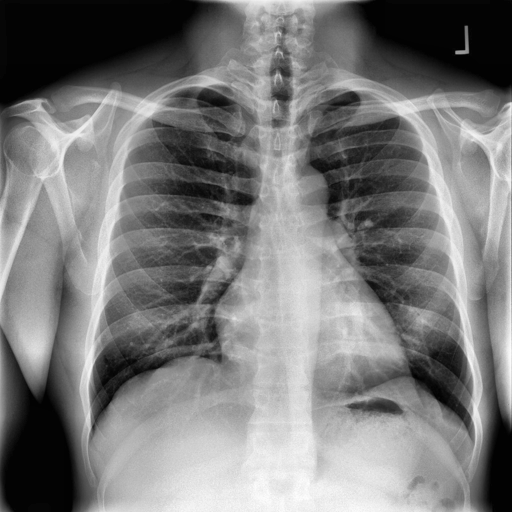
Finding: NORMAL